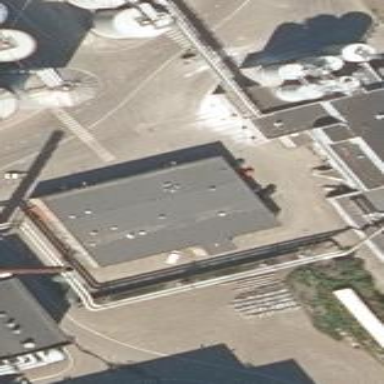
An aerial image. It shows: Industrial building.